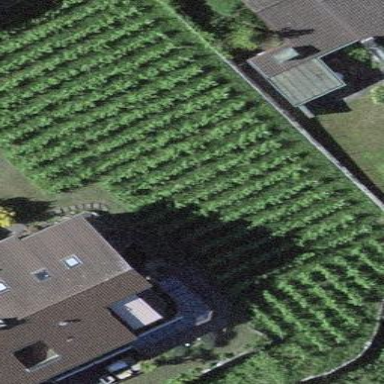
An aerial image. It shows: Vineyard.